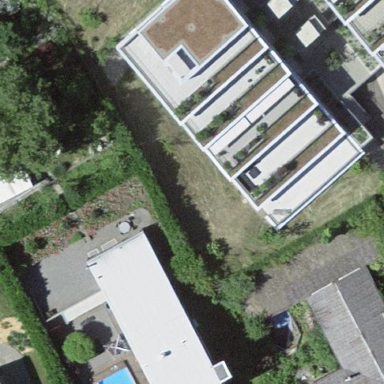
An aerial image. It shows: Simple house.